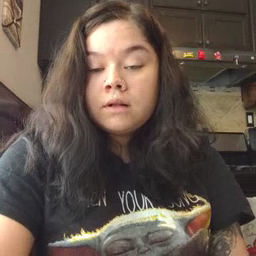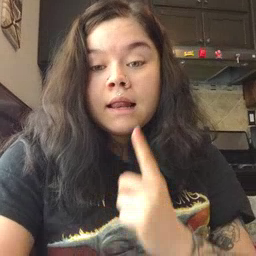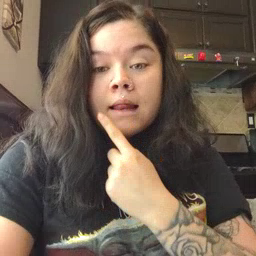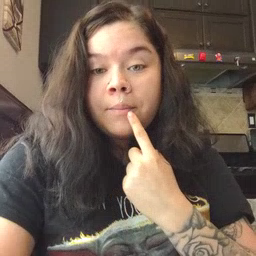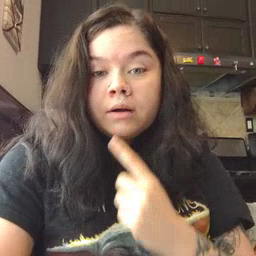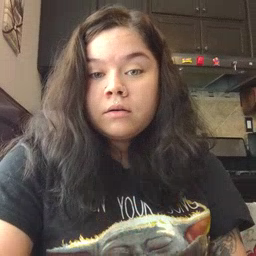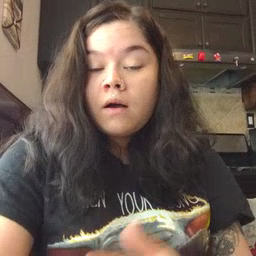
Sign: lips